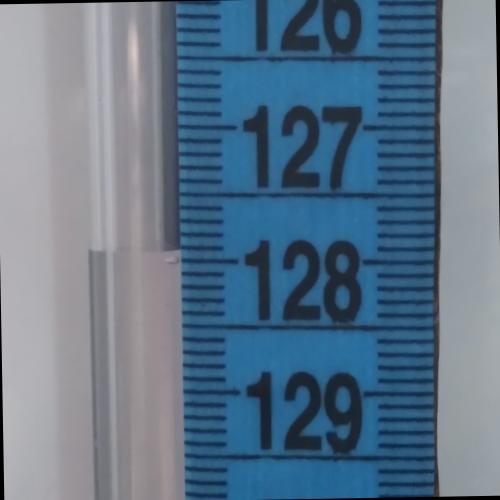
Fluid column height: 127.9 cm